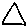
Label: triangle